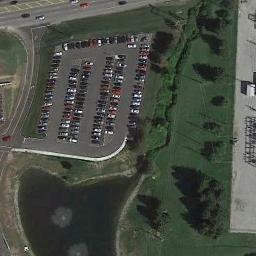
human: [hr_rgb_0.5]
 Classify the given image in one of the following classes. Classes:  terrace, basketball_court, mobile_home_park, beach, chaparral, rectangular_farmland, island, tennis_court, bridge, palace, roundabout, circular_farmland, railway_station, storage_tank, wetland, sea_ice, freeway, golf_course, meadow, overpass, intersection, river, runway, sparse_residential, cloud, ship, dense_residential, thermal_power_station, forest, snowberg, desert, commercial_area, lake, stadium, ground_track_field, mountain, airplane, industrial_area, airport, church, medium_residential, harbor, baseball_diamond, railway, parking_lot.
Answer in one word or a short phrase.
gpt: parking_lot